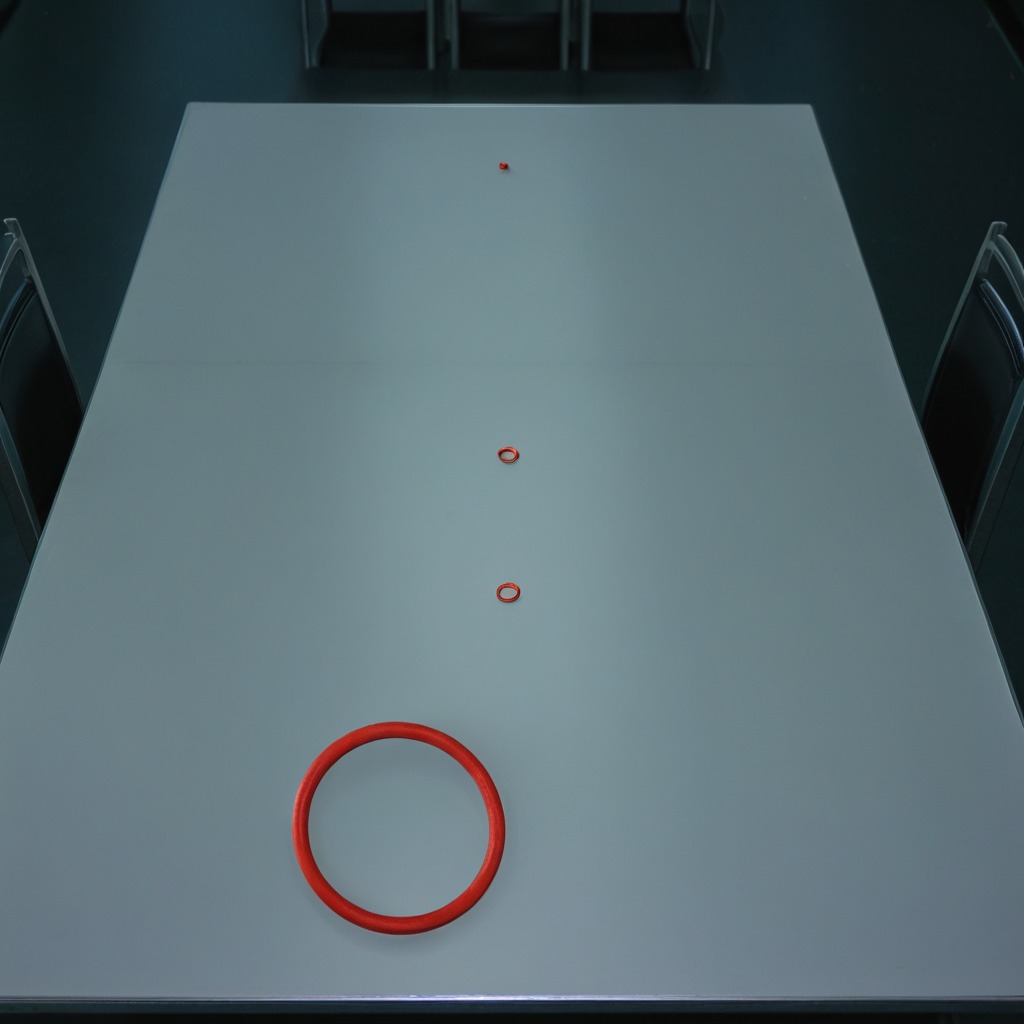
A rubber O-ring is lying on the table in a railway signal maintenance room.